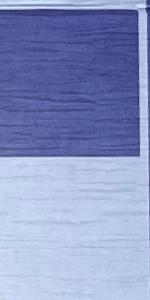
Label: Empty